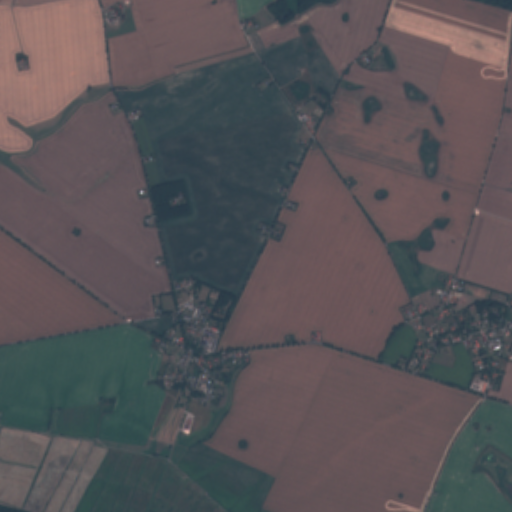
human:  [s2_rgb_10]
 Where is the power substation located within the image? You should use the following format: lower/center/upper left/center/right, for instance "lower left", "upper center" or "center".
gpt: The power substation is located in the upper center of the image.
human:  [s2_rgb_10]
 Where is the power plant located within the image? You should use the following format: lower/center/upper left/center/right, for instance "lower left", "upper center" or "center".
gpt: There is no power plant in the image.